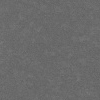
Atmospheric dust classification: dusty